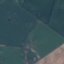
Land use / land cover: AnnualCrop